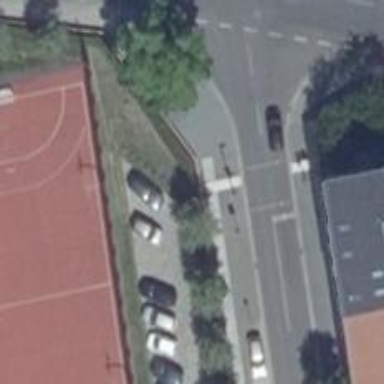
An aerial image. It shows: Road with traffic signals.